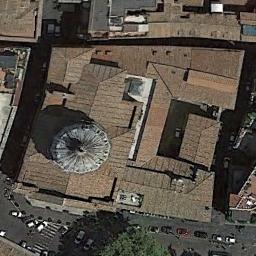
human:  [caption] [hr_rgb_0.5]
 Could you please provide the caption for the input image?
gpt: A cathedral with an orange roof, A circular roof on the main house in the middle of the church, Many trees and a road around the church, And many cars on the road .

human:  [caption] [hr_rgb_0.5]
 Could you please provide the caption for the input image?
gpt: The tower of the church with a circular pointed roof and the rest of the church has some orange sloping roofs .

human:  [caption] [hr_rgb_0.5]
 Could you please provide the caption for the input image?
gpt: The orange church with a white circular roof is next to the road .

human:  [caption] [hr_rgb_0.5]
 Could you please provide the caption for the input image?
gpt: This is a church and there is a highway next to it .

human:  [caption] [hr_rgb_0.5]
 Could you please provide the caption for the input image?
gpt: Many cars are near the church .